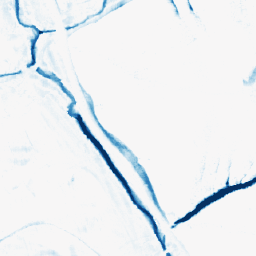
Category: morphological
Decomposition family: morphological_square
Decomposition parameters: operation: closing
size: 10
Upsampling method: area
Upsampling parameters: scale: 2
Upsampling scale: 2